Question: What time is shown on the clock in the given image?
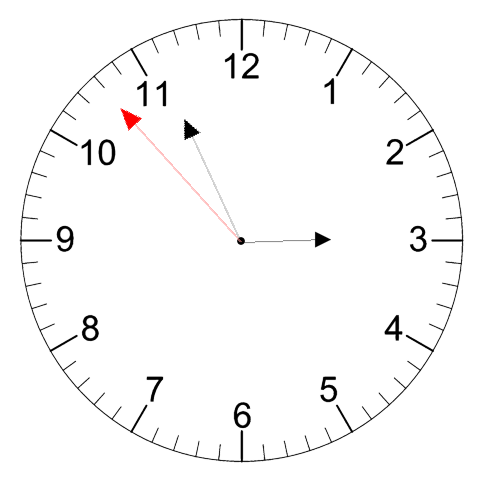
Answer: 02:55:53